Here is a 2-D grayscale rendering of raw bearing vibration samples (signal-to-image). Diagnose the bearing from this image, choosing from: normal, inner_race, outer_race, ball.
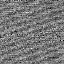
Answer: normal